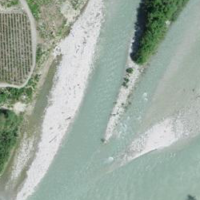
EUNIS habitat code: 47
Species observed at this site:
Erythranthe guttata
Melilotus albus